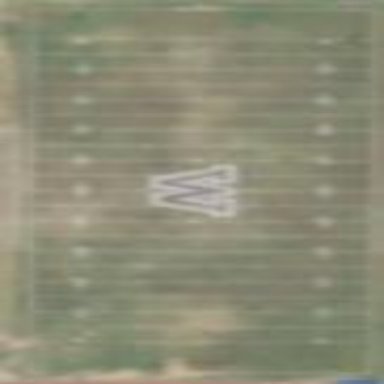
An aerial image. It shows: American football pitch.